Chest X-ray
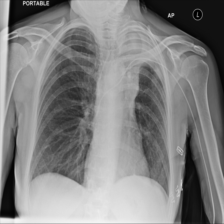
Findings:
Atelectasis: negative
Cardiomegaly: negative
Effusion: negative
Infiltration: negative
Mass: negative
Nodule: negative
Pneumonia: negative
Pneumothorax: negative
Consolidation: negative
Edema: negative
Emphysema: negative
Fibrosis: negative
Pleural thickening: negative
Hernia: negative